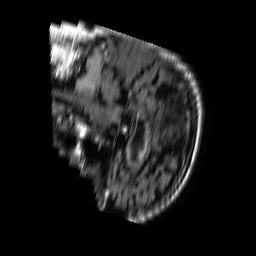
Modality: FLAIR
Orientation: sagittal
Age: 78
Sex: male
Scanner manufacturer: philips
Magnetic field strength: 1.5 T
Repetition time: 6 s
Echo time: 0.12 s